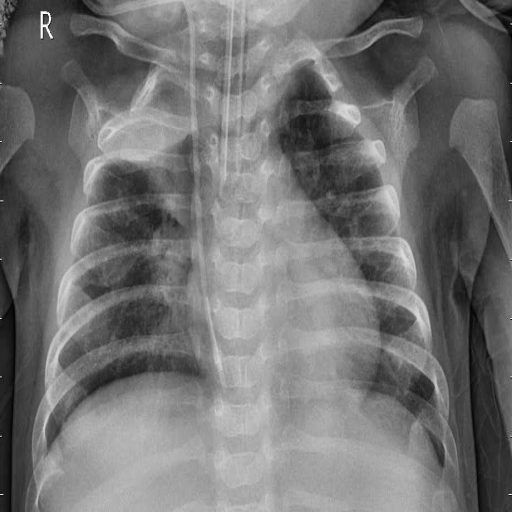
Finding: PNEUMONIA